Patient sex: M
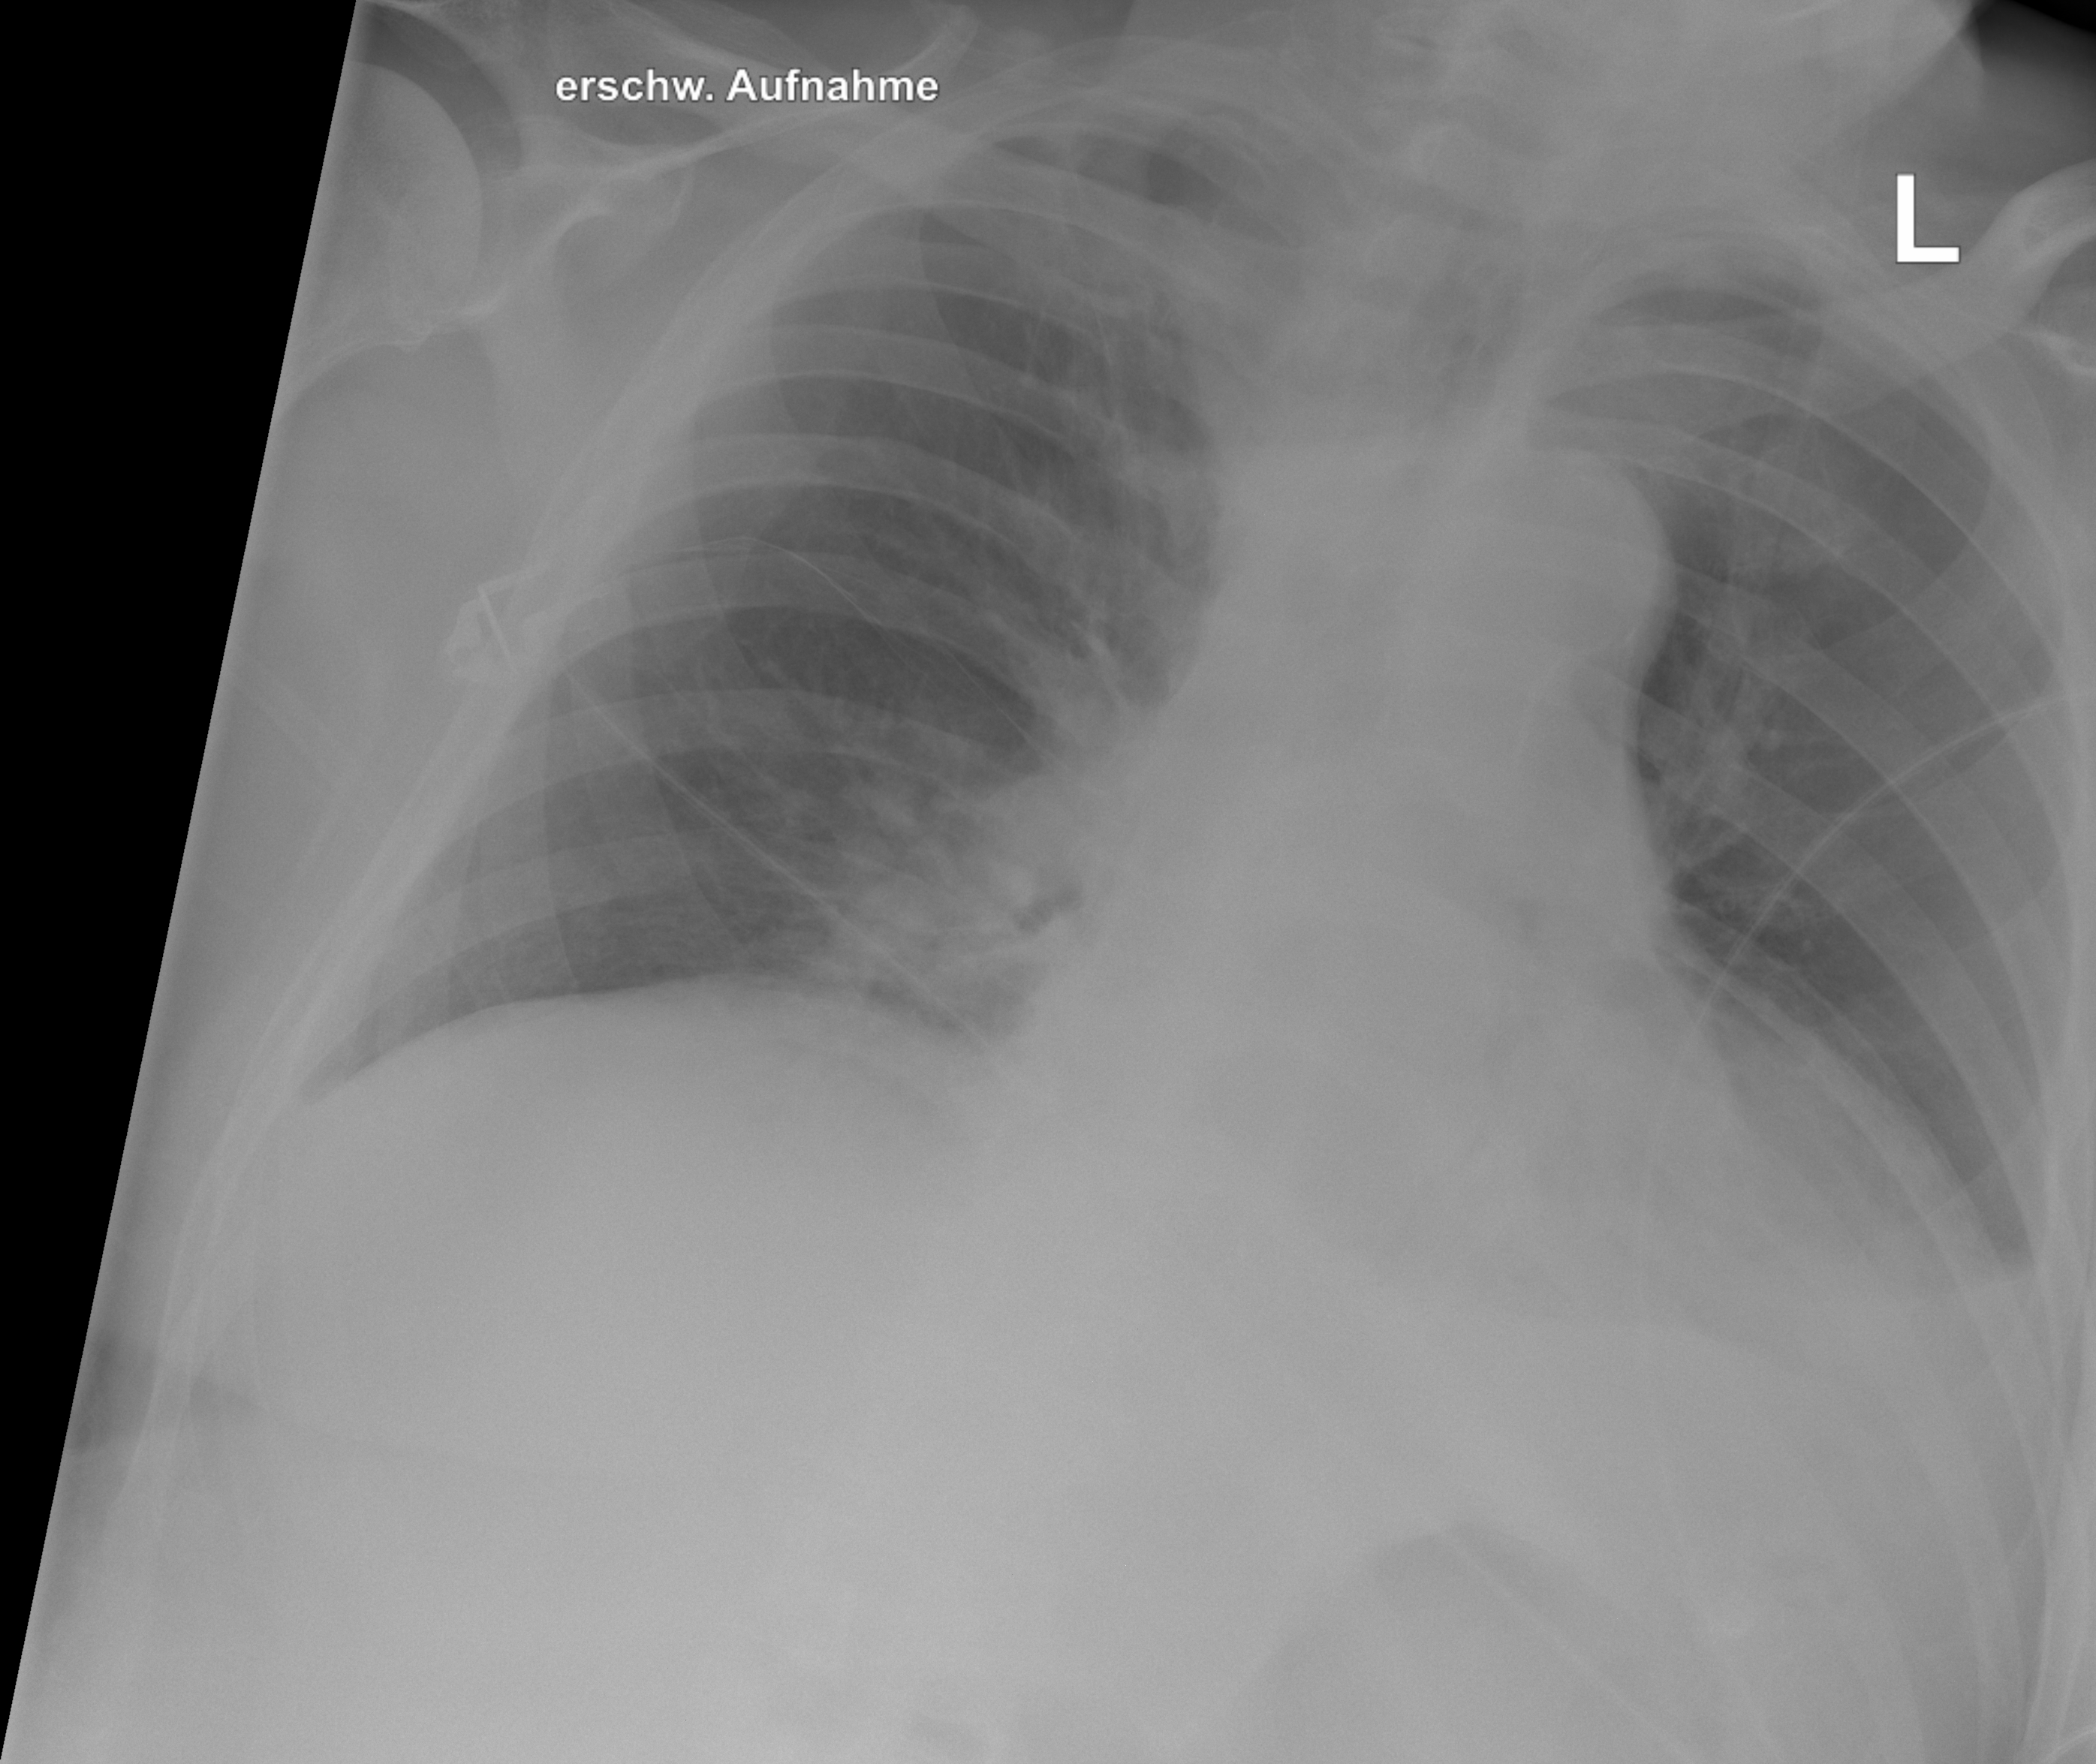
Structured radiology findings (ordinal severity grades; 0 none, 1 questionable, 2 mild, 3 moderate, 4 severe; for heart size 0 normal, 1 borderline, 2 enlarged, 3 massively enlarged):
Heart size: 2
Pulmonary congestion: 2
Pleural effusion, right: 1
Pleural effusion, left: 2
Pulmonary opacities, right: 0
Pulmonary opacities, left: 0
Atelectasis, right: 0
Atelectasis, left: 2